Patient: sex F, age 34
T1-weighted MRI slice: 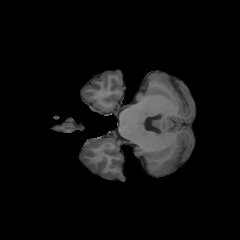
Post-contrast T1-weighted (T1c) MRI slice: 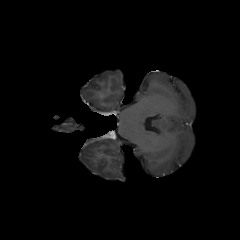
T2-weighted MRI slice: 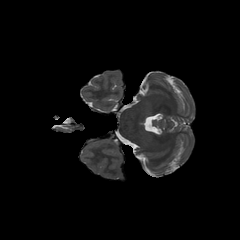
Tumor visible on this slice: no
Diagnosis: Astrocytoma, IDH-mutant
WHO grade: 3